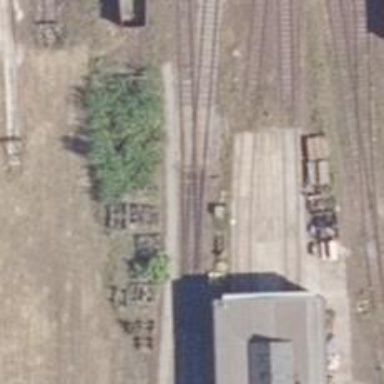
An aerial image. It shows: Railway switch.